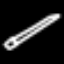
Label: pencil